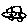
Label: car